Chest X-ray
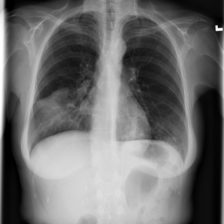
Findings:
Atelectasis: negative
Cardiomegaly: negative
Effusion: negative
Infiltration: negative
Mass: negative
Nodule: negative
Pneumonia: negative
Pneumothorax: negative
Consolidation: negative
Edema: negative
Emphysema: negative
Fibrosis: negative
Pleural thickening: negative
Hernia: negative